Question: I am connecting to MS SQL via hibernate using the jar jtds-1.3.0.jar and below is the configuration file
'''
<hibernate-configuration>
<session-factory>
<!-- Database connection settings -->
<property name="connection.url">jdbc:jtds:sqlserver://localhost/login</property>
<property name="connection.driver_class">net.sourceforge.jtds.jdbc.Driver</property>
<property name="connection.username">sa</property>
<property name="connection.password">user</property>
<!-- JDBC connection pool (use the built-in) -->
<property name="connection.pool_size">1</property>
<!-- SQL dialect -->
<property name="dialect">org.hibernate.dialect.SQLServerDialect</property>
<!-- Enable Hibernate's automatic session context management -->
<property name="current_session_context_class">thread</property>
<!-- Echo all executed SQL to stdout -->
<property name="show_sql">true</property>
<!-- Drop and re-create the database schema on startup -->
<property name="hbm2ddl.auto">update</property>
<!-- configuration pool via c3p0-->
<property name="c3p0.acquire_increment">5</property>
<property name="c3p0.idle_test_period">100</property> <!-- seconds -->
<property name="c3p0.max_size">20</property>
<property name="c3p0.max_statements">50</property>
<property name="c3p0.min_size">5</property>
<property name="c3p0.timeout">1800</property> <!-- seconds -->
<property name="connection.provider_class">org.hibernate.connection.C3P0ConnectionProvider</property>
<!--Basic user functionality-->
</session-factory>
'''
but every time i run my project its giving error as Network error and connection refused.
I refereed <URL> for the still giving errors. Below is my stack trace
'''
java.sql.SQLException: Network error IOException: Connection refused: connect
at net.sourceforge.jtds.jdbc.JtdsConnection.<init>(JtdsConnection.java:434)
at net.sourceforge.jtds.jdbc.Driver.connect(Driver.java:183)
at com.mchange.v2.c3p0.DriverManagerDataSource.getConnection(DriverManagerDataSource.java:134)
at com.mchange.v2.c3p0.WrapperConnectionPoolDataSource.getPooledConnection(WrapperConnectionPoolDataSource.java:183)
at com.mchange.v2.c3p0.WrapperConnectionPoolDataSource.getPooledConnection(WrapperConnectionPoolDataSource.java:172)
at com.mchange.v2.c3p0.impl.C3P0PooledConnectionPool$1PooledConnectionResourcePoolManager.acquireResource(C3P0PooledConnectionPool.java:152)
at com.mchange.v2.resourcepool.BasicResourcePool.doAcquire(BasicResourcePool.java:1074)
at com.mchange.v2.resourcepool.BasicResourcePool.doAcquireAndDecrementPendingAcquiresWithinLockOnSuccess(BasicResourcePool.java:1061)
at com.mchange.v2.resourcepool.BasicResourcePool.access$800(BasicResourcePool.java:32)
at com.mchange.v2.resourcepool.BasicResourcePool$ScatteredAcquireTask.run(BasicResourcePool.java:1796)
at com.mchange.v2.async.ThreadPoolAsynchronousRunner$PoolThread.run(ThreadPoolAsynchronousRunner.java:635) Caused by: java.net.ConnectException: Connection refused: connect
at java.net.DualStackPlainSocketImpl.connect0(Native Method)
at java.net.DualStackPlainSocketImpl.socketConnect(Unknown Source)
at java.net.AbstractPlainSocketImpl.doConnect(Unknown Source)
at java.net.AbstractPlainSocketImpl.connectToAddress(Unknown Source)
at java.net.AbstractPlainSocketImpl.connect(Unknown Source)
at java.net.PlainSocketImpl.connect(Unknown Source)
at java.net.SocksSocketImpl.connect(Unknown Source)
at java.net.Socket.connect(Unknown Source)
at sun.reflect.GeneratedMethodAccessor24.invoke(Unknown Source)
at sun.reflect.DelegatingMethodAccessorImpl.invoke(Unknown Source)
at java.lang.reflect.Method.invoke(Unknown Source)
at net.sourceforge.jtds.jdbc.SharedSocket.createSocketForJDBC3(SharedSocket.java:300)
at net.sourceforge.jtds.jdbc.SharedSocket.<init>(SharedSocket.java:253)
at net.sourceforge.jtds.jdbc.JtdsConnection.<init>(JtdsConnection.java:329)
'''
below is the image

can anyone tell me where i am going wrong.
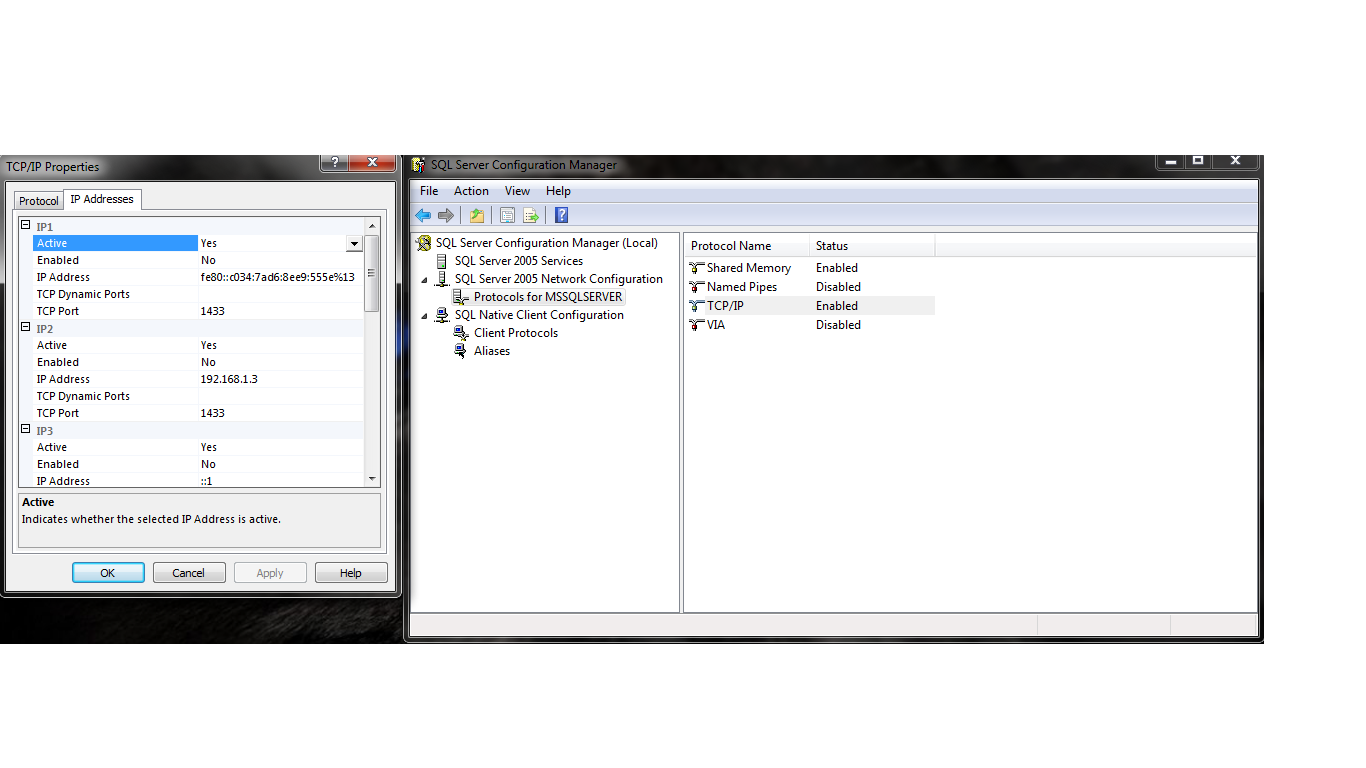
Answer: Are you sure that your server is listening on port 1433? To confirm that the actual problem is with Java (i.e. your configuration) run
'''
telnet localhost 1433
'''
If you get no answer then MS SQL is most likely not running on 1433. There is an option to use dynamic ports in MS SQL, make sure you didn't enable that.
<URL>:
> The first hurdle was to learn that MS SQL Express by default uses
dynamic ports. To connect in a TCP/IP fashion from Java you need to
configure static ports manually.